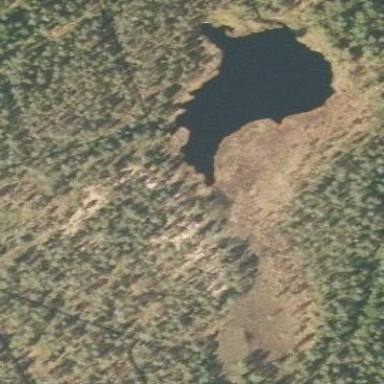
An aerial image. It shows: Serene lake.